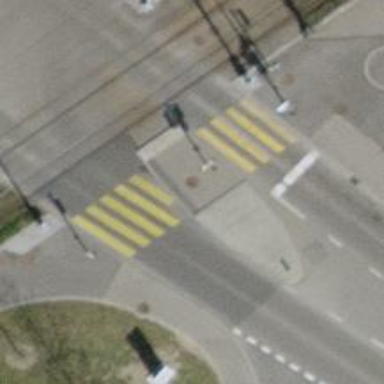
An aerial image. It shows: Marked crossing on footway.